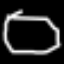
Label: octagon